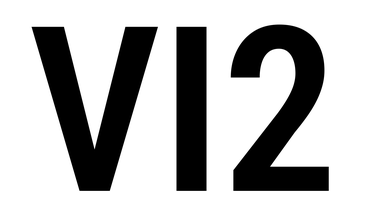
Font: Roboto_Condensed_SemiBold